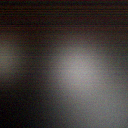
Screen state: off